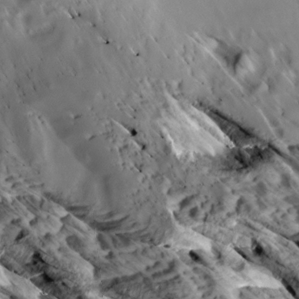
Label: non_frost